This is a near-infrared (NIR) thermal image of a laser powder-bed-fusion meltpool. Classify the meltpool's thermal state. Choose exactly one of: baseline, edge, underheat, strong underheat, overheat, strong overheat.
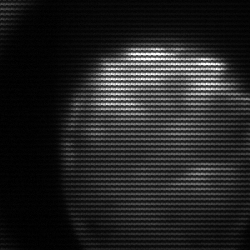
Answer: edge